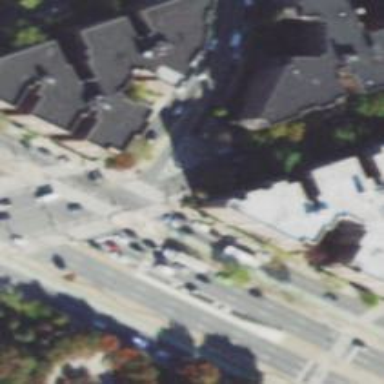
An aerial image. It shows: Footway that serves as traffic island.